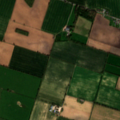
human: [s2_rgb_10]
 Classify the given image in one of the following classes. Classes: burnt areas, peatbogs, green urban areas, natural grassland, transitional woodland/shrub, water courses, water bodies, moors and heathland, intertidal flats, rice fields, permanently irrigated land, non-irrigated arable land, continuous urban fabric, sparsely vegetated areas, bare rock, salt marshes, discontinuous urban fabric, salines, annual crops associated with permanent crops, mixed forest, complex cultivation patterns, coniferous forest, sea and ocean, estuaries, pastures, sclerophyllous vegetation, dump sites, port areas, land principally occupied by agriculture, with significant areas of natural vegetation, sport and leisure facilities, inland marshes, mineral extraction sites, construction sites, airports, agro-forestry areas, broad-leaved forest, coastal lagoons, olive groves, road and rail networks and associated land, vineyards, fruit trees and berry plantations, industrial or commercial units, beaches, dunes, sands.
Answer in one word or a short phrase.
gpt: non-irrigated arable land, pastures